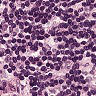
Metastatic tissue present: no